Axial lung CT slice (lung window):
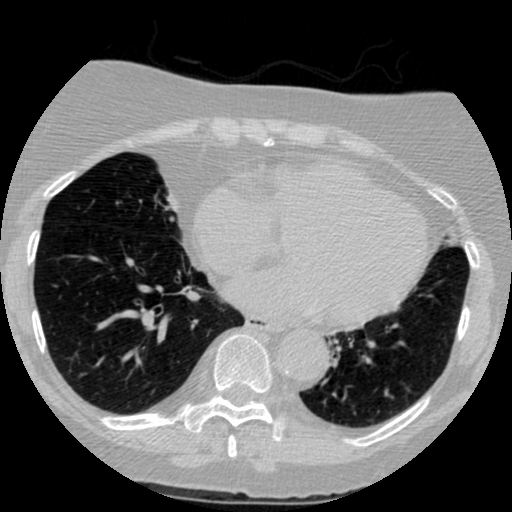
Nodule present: no